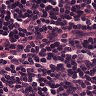
Metastatic tissue present: no